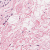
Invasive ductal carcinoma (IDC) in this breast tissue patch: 0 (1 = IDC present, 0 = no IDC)